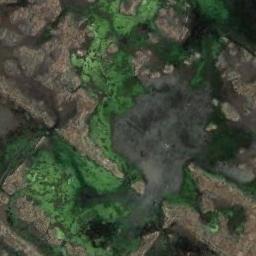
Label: wetland